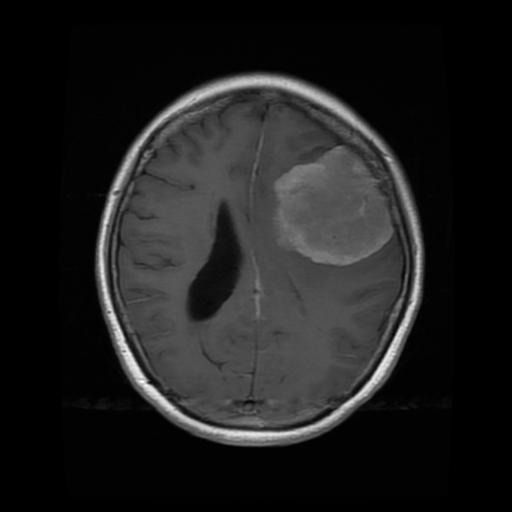
Label: meningioma